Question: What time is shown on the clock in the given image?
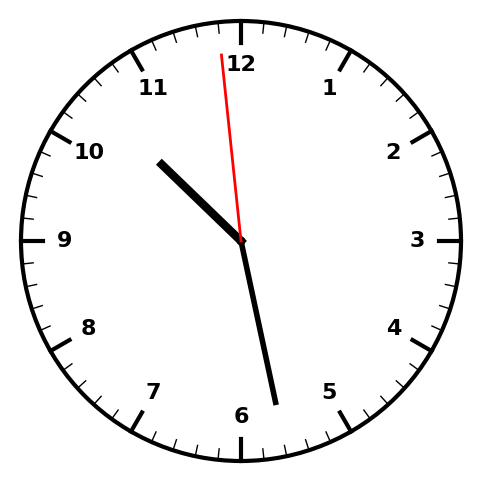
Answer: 10:27:59